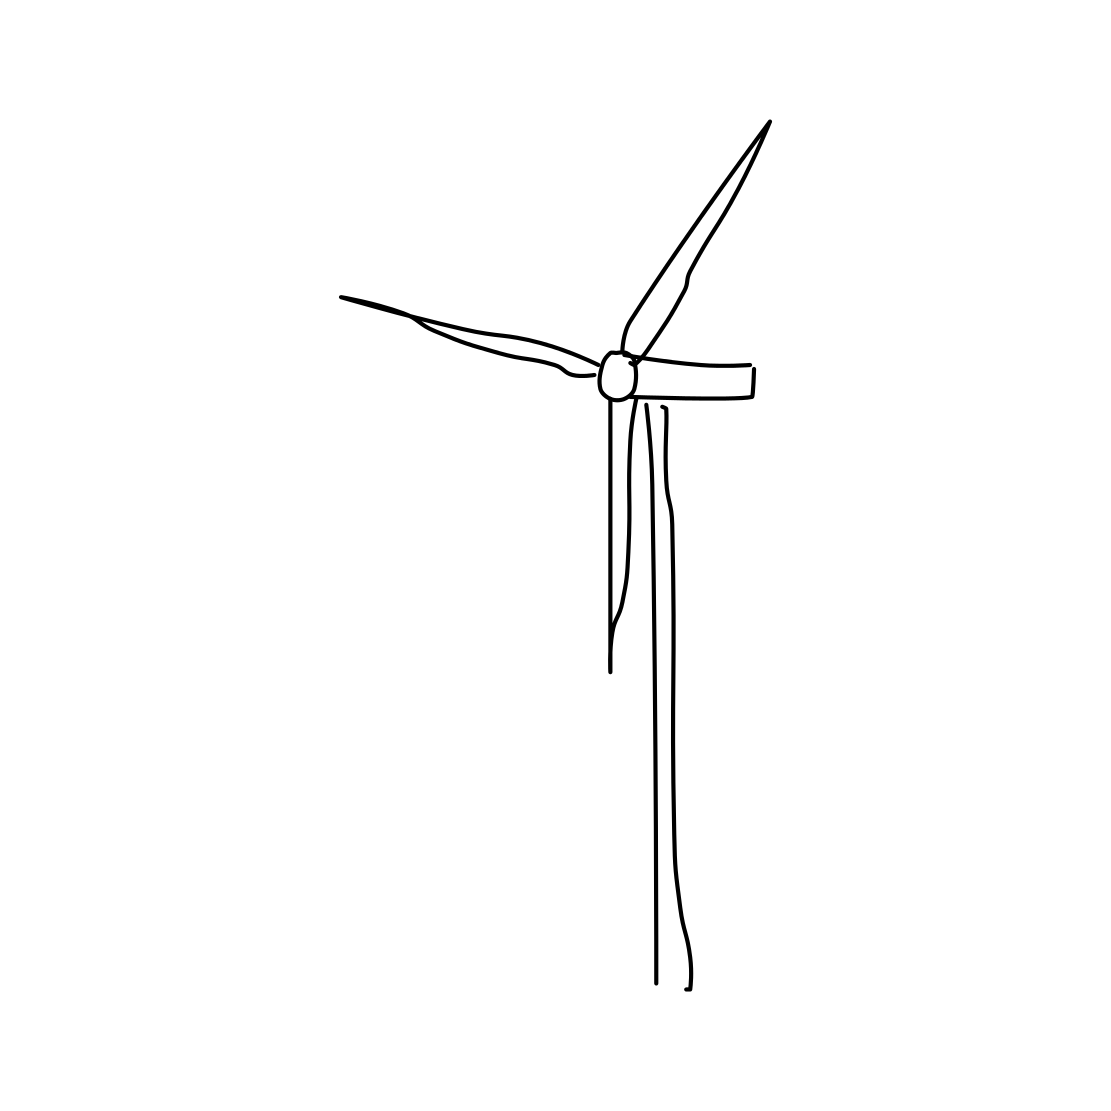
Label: windmill